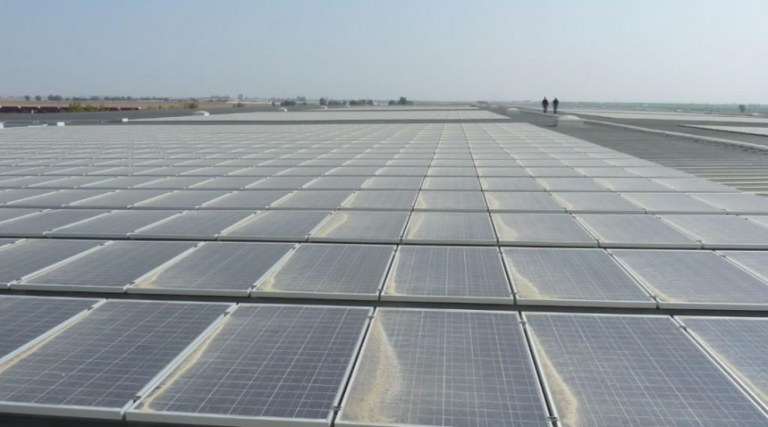
Label: Dusty